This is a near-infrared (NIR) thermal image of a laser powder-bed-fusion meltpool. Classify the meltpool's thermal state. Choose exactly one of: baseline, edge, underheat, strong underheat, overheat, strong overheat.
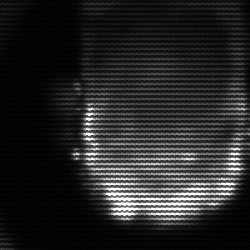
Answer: baseline